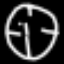
Label: clock